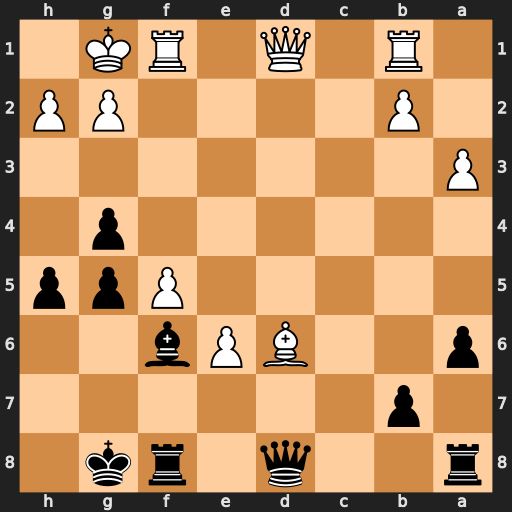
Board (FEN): r2q1rk1/1p6/p2BPb2/5Ppp/6p1/P7/1P4PP/1R1Q1RK1
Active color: b
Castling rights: -
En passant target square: -
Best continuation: Qb6+ Kh1 Rfd8